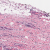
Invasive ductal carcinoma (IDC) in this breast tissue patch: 0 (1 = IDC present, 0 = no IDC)